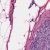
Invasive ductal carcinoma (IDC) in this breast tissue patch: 0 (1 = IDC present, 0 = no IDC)